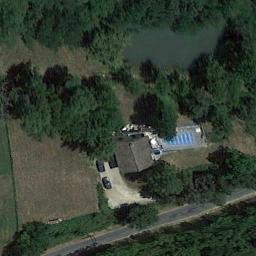
Label: residential